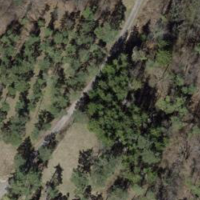
EUNIS habitat code: 41
Species observed at this site:
Pholidoptera griseoaptera
Phaneroptera falcata
Ruspolia nitidula
Pseudochorthippus parallelus
Orchis militaris
Salvia glutinosa
Ophrys sphegodes
Nemobius sylvestris
Gomphocerippus rufus
Chorthippus biguttulus